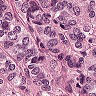
Metastatic tissue present: yes